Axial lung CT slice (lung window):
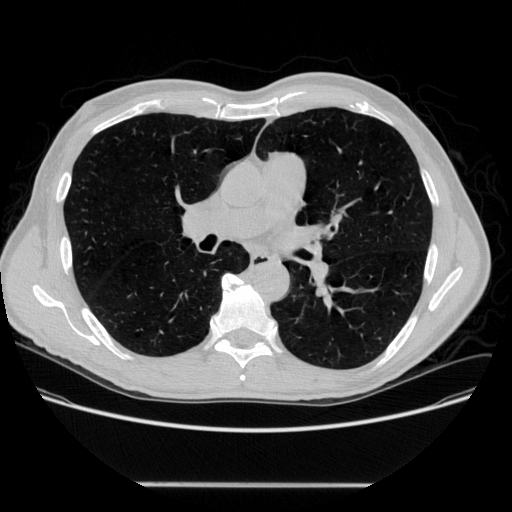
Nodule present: no